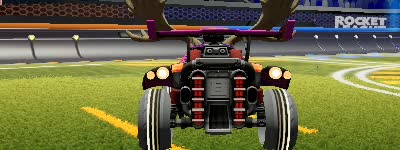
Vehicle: octane